Question: I am able to test 'get_queryset()' in 'ReadOnlyModelViewSet' like this:
'''
class CatalogViewTests(APITestCase):
def setUp(self) -> None:
self.cur_user = UserFactory()
self.cur_dataset = DataSetFactory(created_by=self.cur_user)
@patch.object(CatalogView, "permission_classes", [])
def test_get_queryset(self):
url = reverse('data_tab:catalog-list')
response = self.client.get(url, format='json', **{DATASET_ID: self.cur_dataset.id})
self.assertEqual(response.status_code, status.HTTP_200_OK)
'''
'''
class CatalogView(ReadOnlyModelViewSet):
"""
Returns the Data tab catalog page with pagination
"""
serializer_class = CatalogSerializer
permission_classes = [UserHasDatasetChangeAccess]
pagination_class = StandardResultsSetPagination
queryset = TableMeta.objects.all()
renderer_classes = [JSONRenderer]
ordering_fields = ["created_on", "modified_on"]
ordering = ["-modified_on"]
def get_queryset(self):
if getattr(self, "swagger_fake_view", False):
# queryset just for schema generation metadata
return TableMeta.objects.none()
return TableMeta.objects.filter(
dataset=get_object_or_404(DataSet, id=self.request.META.get(DATASET_ID, ""))
).prefetch_related(
"table_columns", "table_metrics", "table_relationship_source"
)
'''
The is running correctly and I am getting the output as expected.
But in test_report this line is not tested.

As we can see the red line is still showing untested because it is expecting the 'swagger_faker_view' variable to be .
Does anyone know how to write a test case for this scenario?
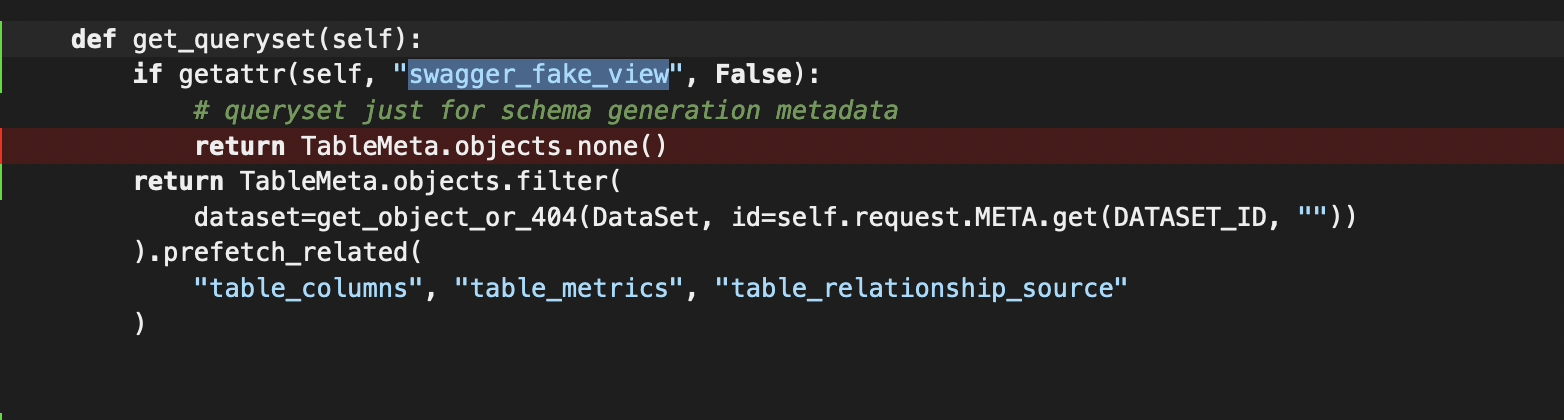
Answer: You can add another decorator to your test to apply this like so:
'''
@patch.object(CatalogView, "swagger_fake_view", True, create=True)
'''